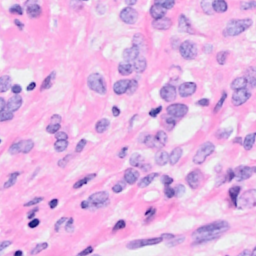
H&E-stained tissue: Breast